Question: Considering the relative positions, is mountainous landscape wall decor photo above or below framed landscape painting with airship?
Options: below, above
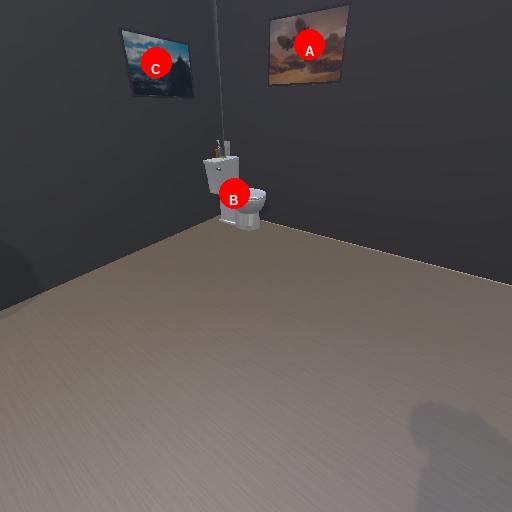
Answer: below